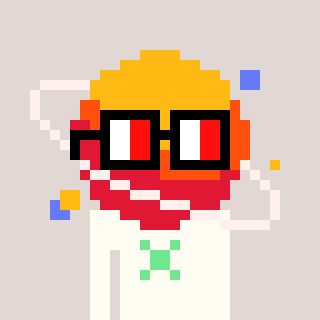
a pixel art character with square glasses with black frames and red eyes, a saturn-shaped head and a grayscale-colored body on a warm background